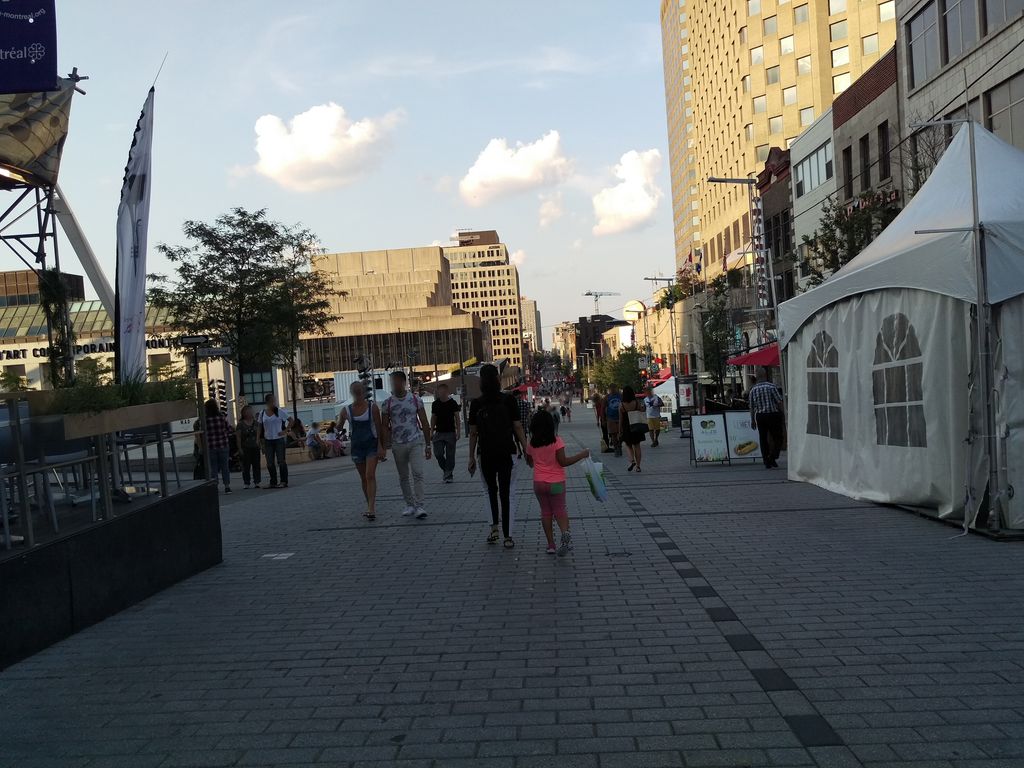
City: montreal